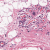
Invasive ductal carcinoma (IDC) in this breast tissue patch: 0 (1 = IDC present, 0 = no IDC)